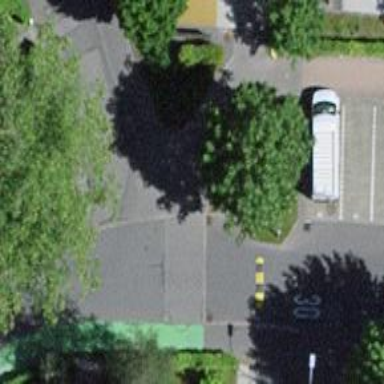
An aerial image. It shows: Footway with cobblestone surface.